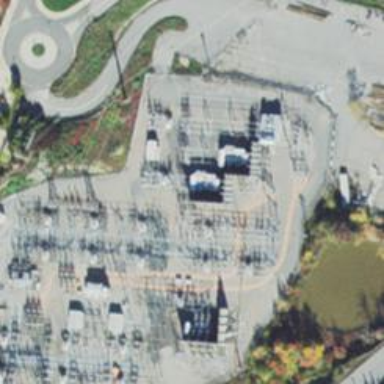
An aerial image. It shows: Switch for power supply.